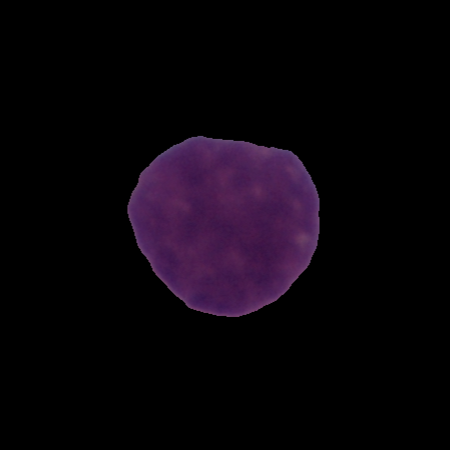
Label: healthy